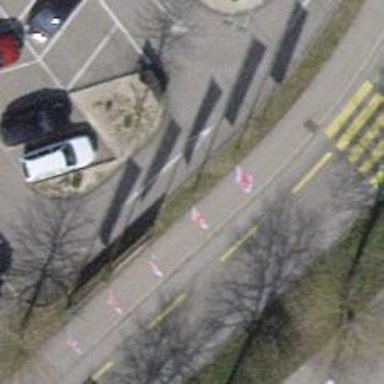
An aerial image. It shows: Flagpole structure.